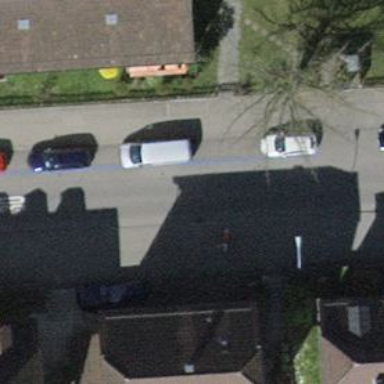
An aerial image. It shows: Residential road with asphalt surface. There is sidewalk on the left side and opposite track cycleway.